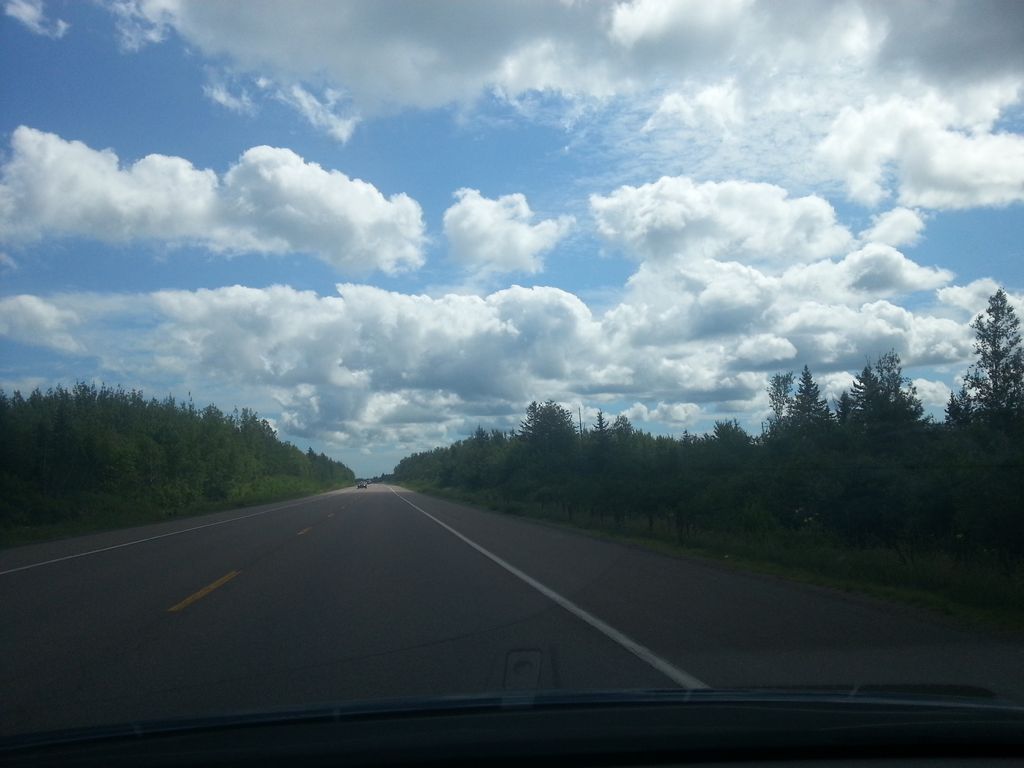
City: charlottetown